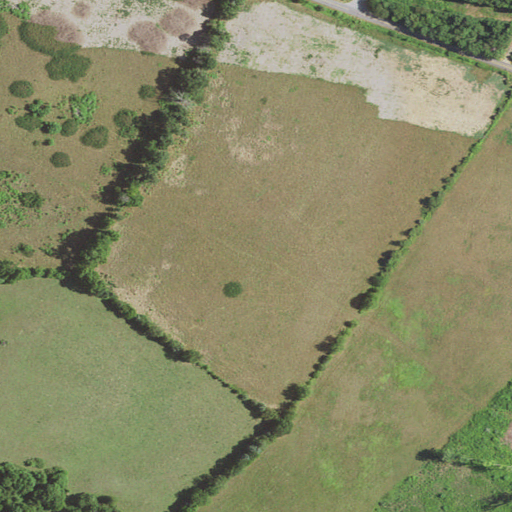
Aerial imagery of mountain in Virginia named Elk Hill containing pasture, grassland, open development, deciduous forest, shrub, mixed forest, and evergreen forest